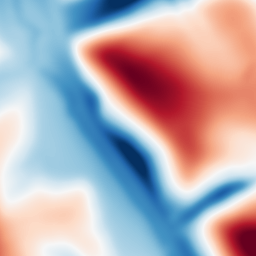
Category: multiscale
Decomposition family: dog
Decomposition parameters: sigma_low: 5
sigma_high: 50
Upsampling method: bspline
Upsampling parameters: scale: 2
Upsampling scale: 2